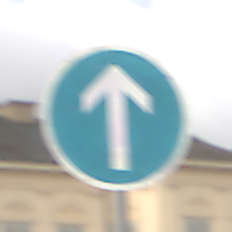
Verkehrszeichen: VorgeschriebeneFahrtrichtungGeradeaus
Umgebung: Outdoor, Suburban
Tageszeit: MorningAfternoon
Wetter: Overcast
Licht: Natural
Jahreszeit: NotSpecified
Kontrast: LowContrast